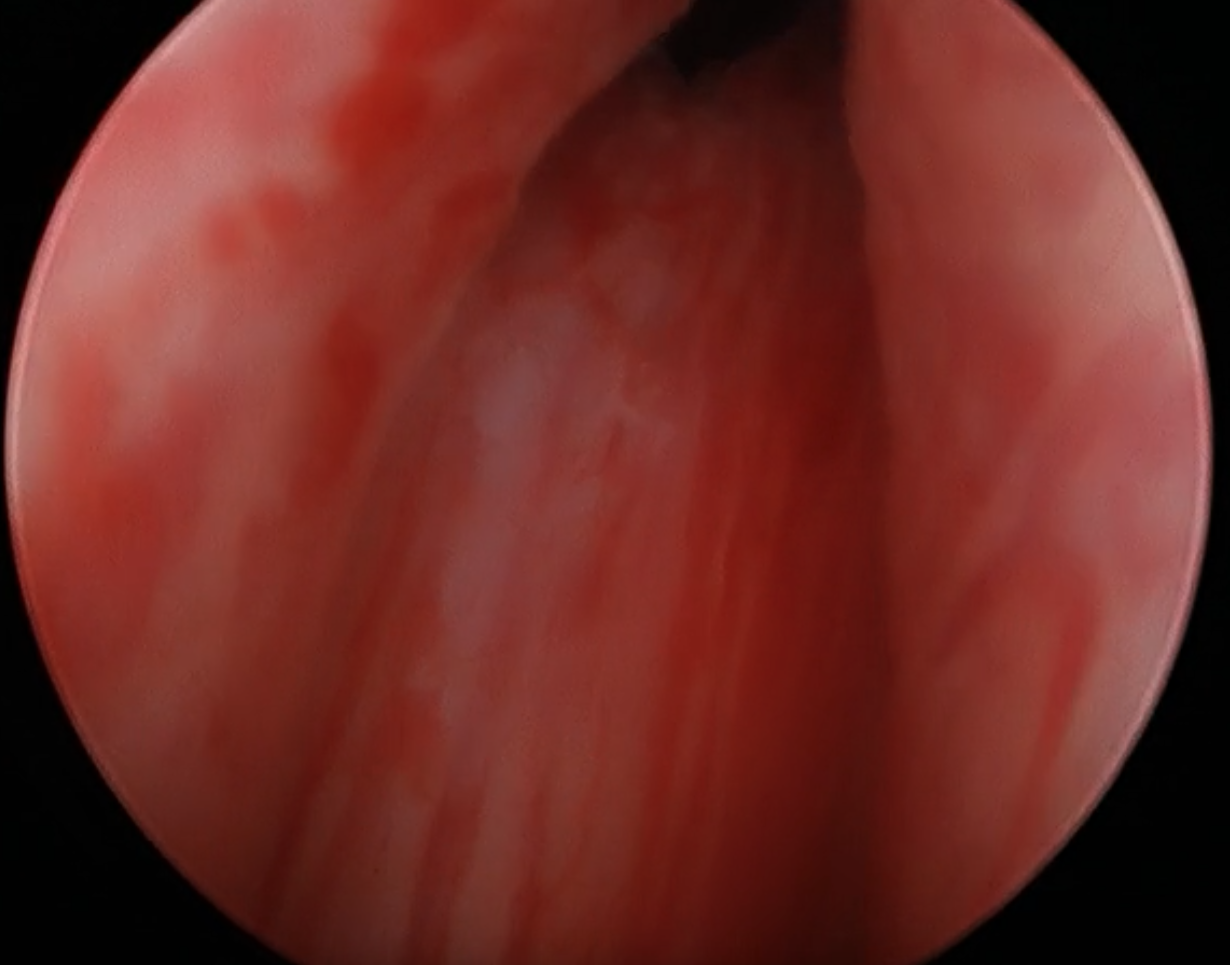
Modality: WLC
Class: Anatomical landmarks
Subclass: ProstaticUrethra
Lesion: L0
Bladder cancer association: No